A scalogram (wavelet time-scale view) of one vibration snapshot from a rotating machine is shown. Diagnose the rotating machine from this image, choosing from: normal, misalignment, unbalance, looseness.
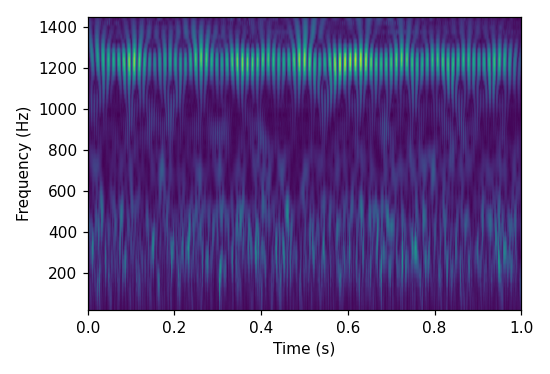
Answer: misalignment